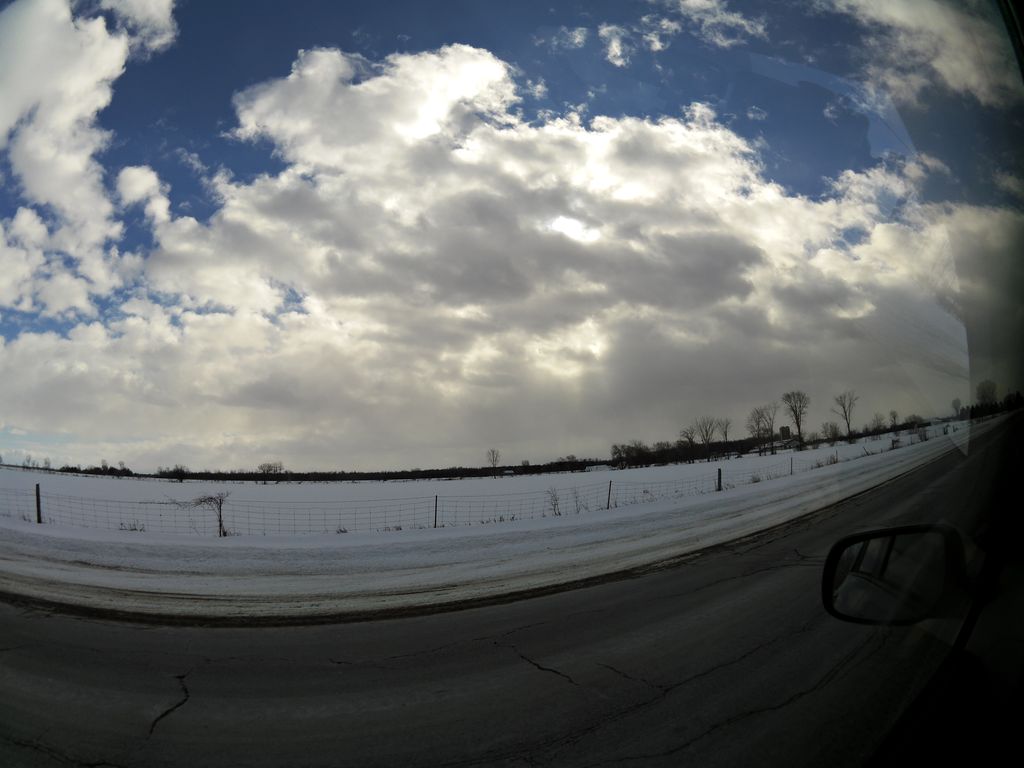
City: ottawa-gatineau